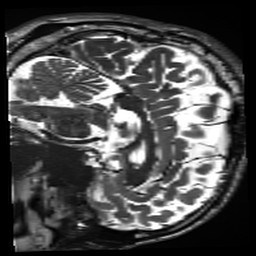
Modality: inplaneT2
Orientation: sagittal
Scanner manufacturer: siemens
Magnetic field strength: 3 T
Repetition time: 11 s
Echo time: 0.059 s